Question: Is PhotoChooserTask still supported?
When I try to add the Microsoft.Phone.dll, I get the following error at build time:
This is a rather difficult error to debug (at least for me), shouldn't it just prevent you from referencing the assembly if it is no longer supported in Universal Apps? If this is because it is a Silverlight assembly, how am I supposed to realize this?
<URL> documentation on MSDN indicates that it is supported by Windows Phone 8.1
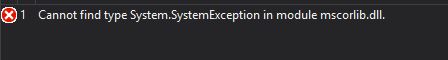
Answer: In Windows Phone App/Universal App, You can't use PhotoChooserTask any more.
You can use to access image from 'PictureLibrary'.
Here is an example: <URL>